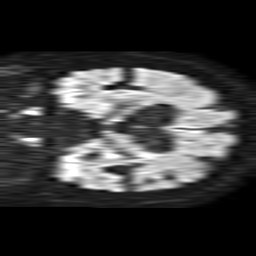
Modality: TRACE
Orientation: coronal
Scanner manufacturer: philips
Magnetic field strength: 1.5 T
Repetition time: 4.6 s
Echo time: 0.08631 s